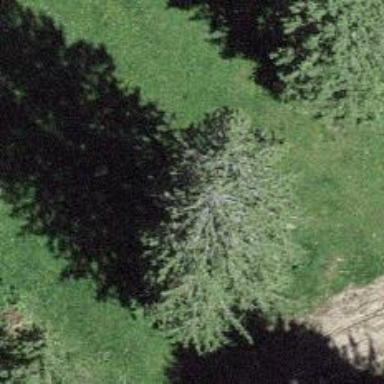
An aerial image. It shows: Beautiful tree in nature.